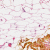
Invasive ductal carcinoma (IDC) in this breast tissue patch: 0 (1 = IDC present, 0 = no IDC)